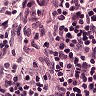
Metastatic tissue present: no